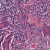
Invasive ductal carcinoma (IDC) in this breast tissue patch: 0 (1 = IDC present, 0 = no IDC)